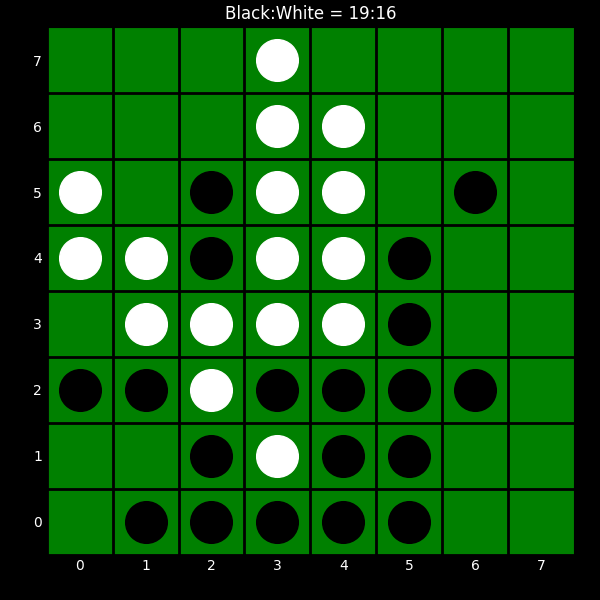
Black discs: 19
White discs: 16